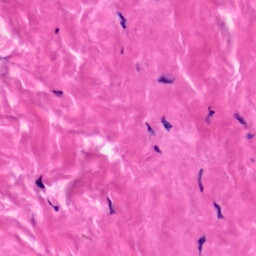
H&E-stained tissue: Skin